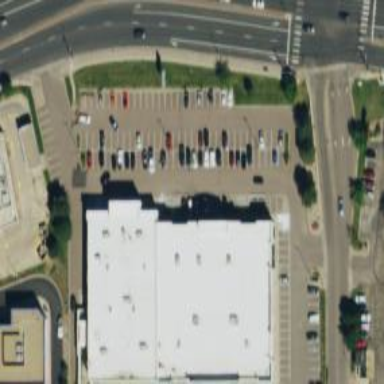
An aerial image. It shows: Building.